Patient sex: M
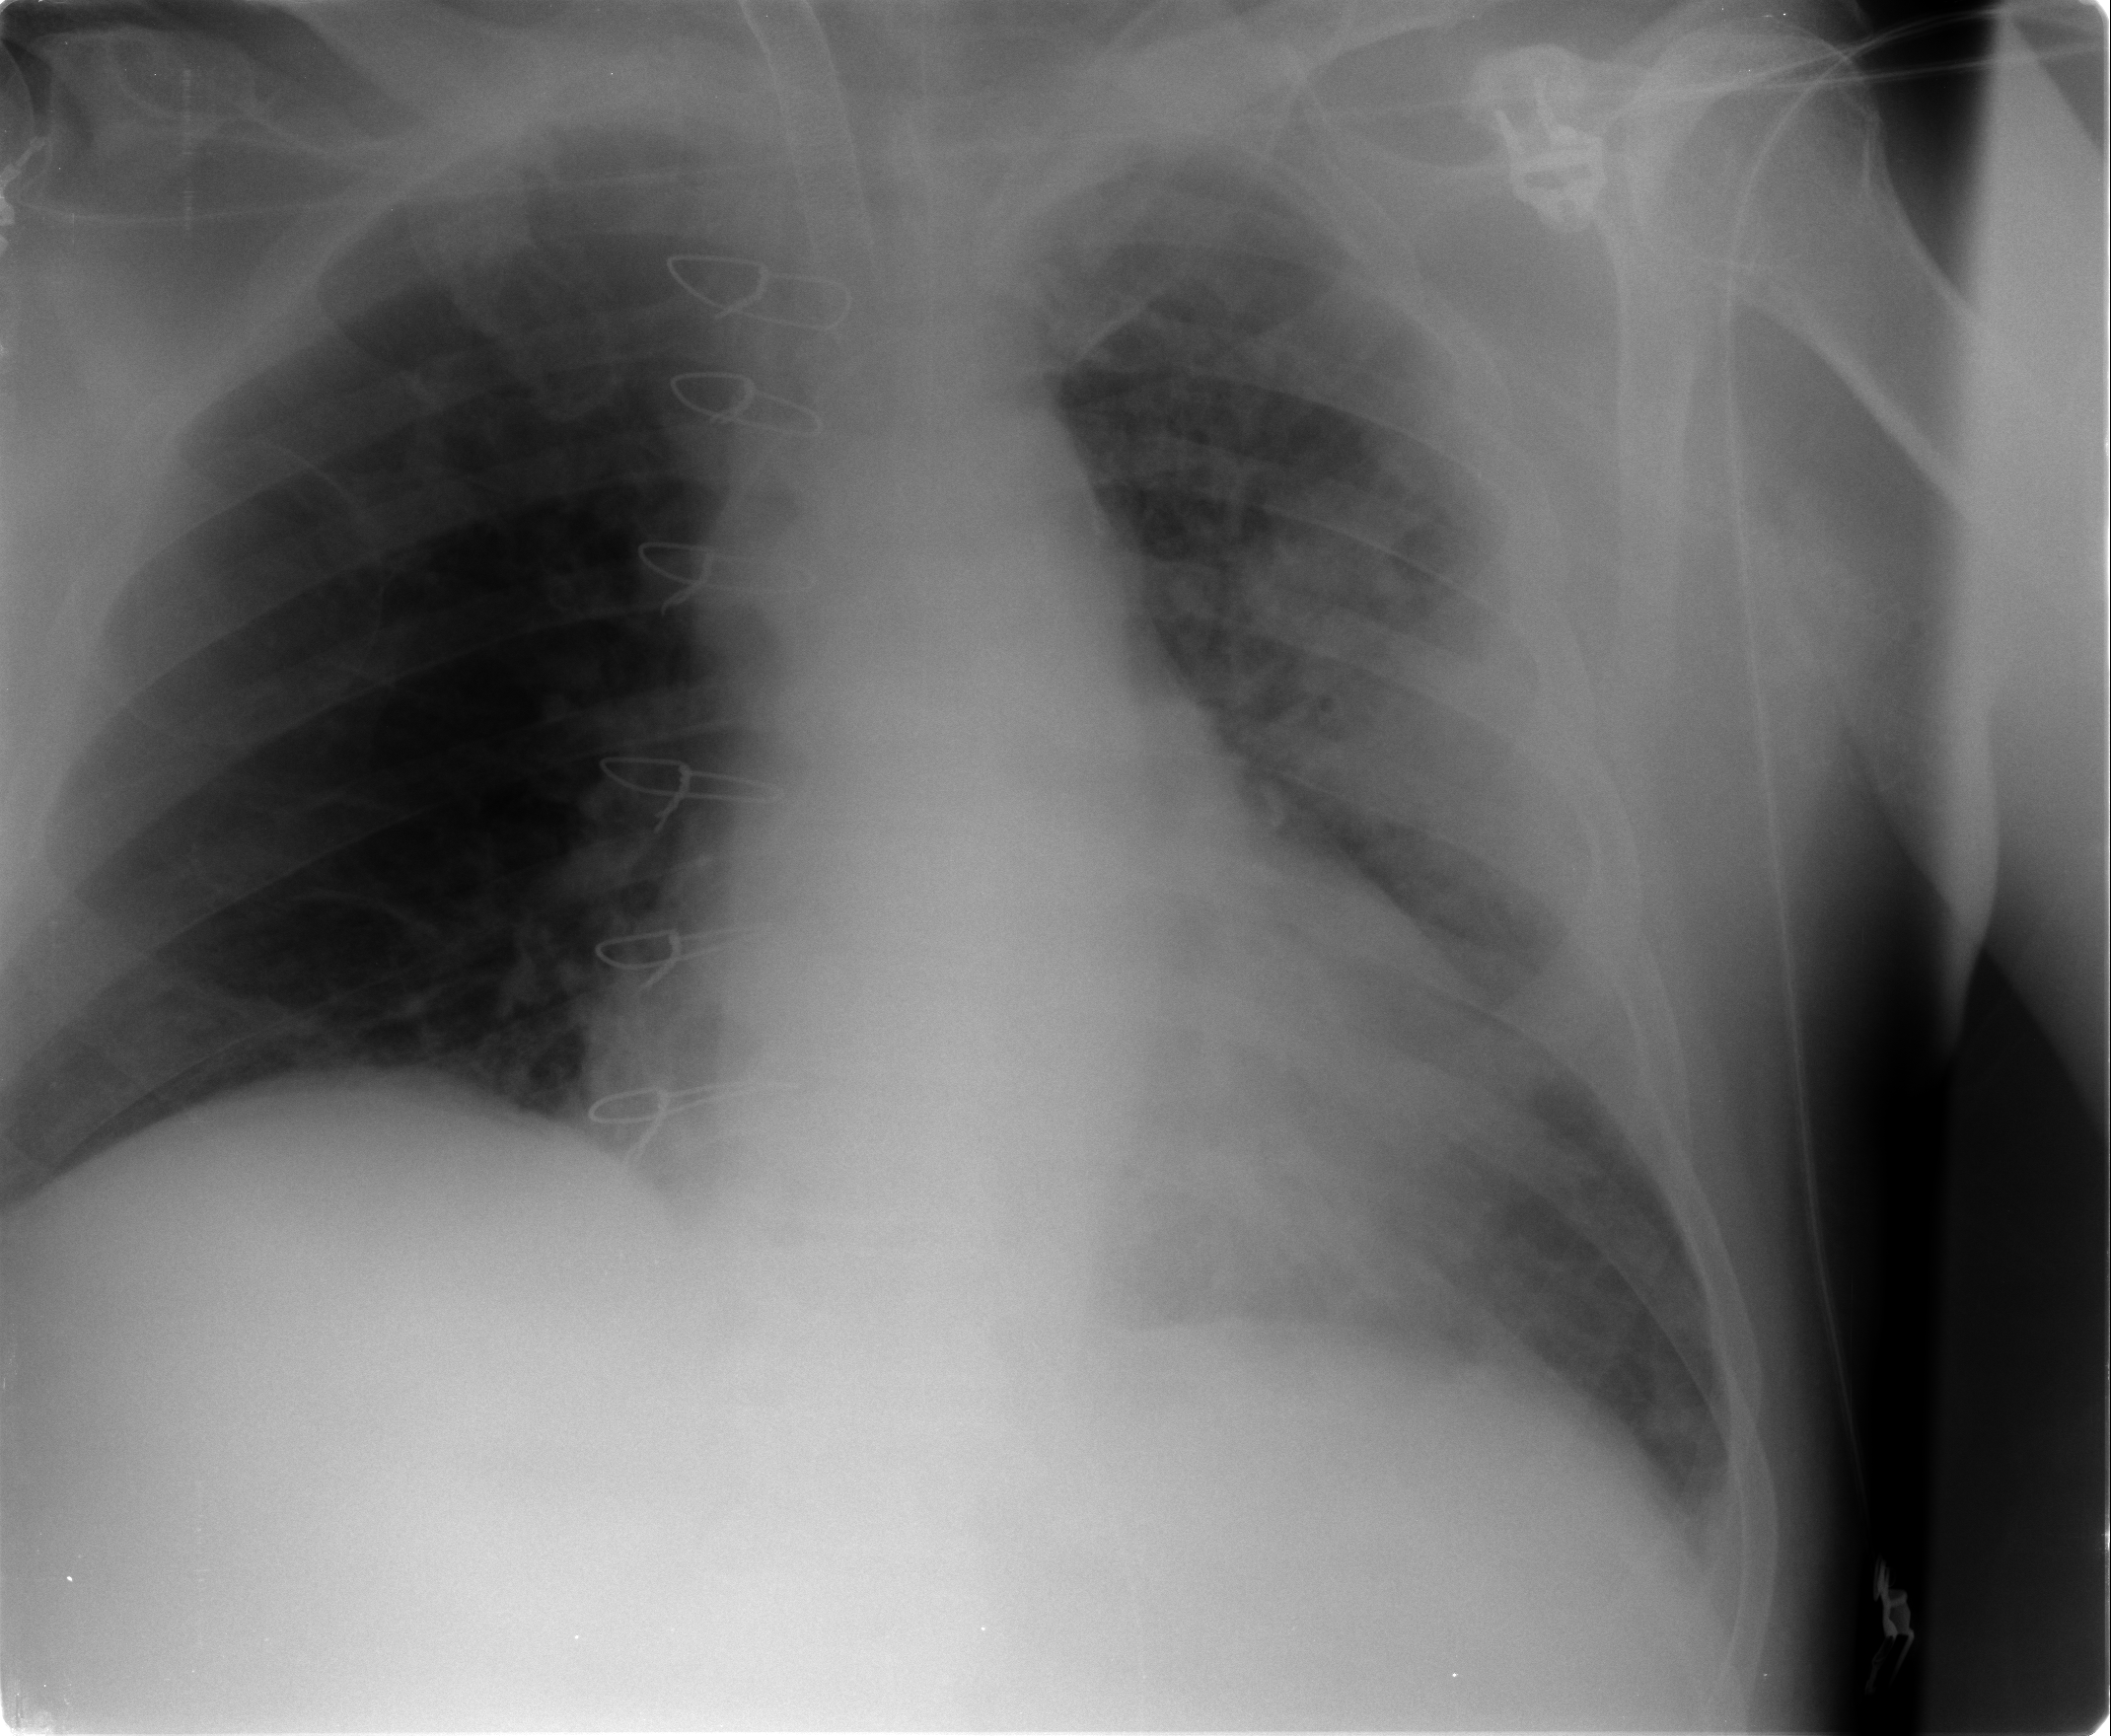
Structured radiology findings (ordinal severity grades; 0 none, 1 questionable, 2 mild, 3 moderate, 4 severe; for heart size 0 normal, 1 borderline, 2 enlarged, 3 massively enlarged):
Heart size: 2
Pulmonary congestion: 2
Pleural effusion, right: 1
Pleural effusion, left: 1
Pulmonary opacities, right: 0
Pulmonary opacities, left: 2
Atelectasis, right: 2
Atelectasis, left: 2